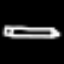
Label: pencil